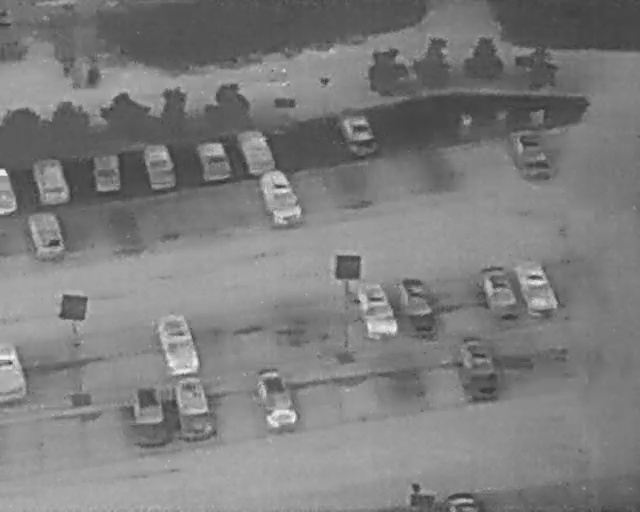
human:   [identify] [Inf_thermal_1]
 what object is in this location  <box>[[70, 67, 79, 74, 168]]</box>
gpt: <ref>1 medium car at the bottom right</ref>

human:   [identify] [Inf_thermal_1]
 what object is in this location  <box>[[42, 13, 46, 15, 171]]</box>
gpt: <ref>1 medium person at the top</ref>